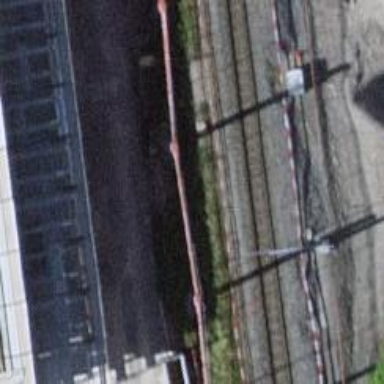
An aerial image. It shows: Railway switch.